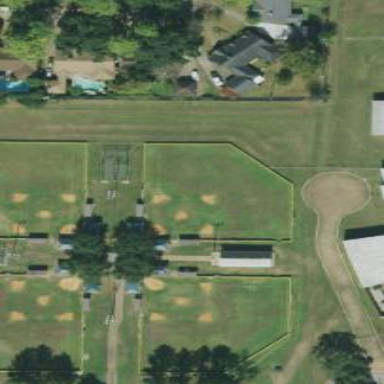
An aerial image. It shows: Baseball pitch with outfield fence.